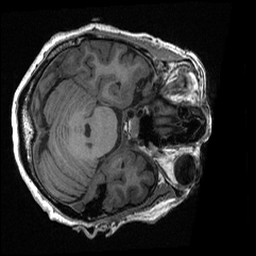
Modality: T1w
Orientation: axial
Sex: female
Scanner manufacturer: ge
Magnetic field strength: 3 T
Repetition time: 0.0064 s
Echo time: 0.00281 s